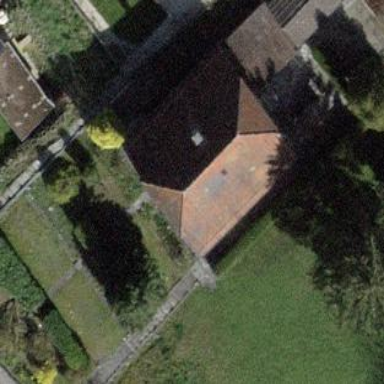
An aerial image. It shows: Building with tiled roof.